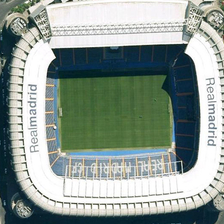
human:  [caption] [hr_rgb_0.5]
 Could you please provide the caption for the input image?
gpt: a square stadium with with white awnings is enclosed by roads .

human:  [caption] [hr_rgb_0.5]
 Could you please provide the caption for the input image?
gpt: the white roof and the blue bleachers of this stadium spell realmadrids .

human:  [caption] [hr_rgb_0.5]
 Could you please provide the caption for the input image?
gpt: a square stadium with with white awnings is surrounded by roads .

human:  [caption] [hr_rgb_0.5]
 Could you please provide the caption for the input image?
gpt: a square stadium with with white awnings is enclosed by roads .

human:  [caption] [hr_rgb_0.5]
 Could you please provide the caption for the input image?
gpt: a road with cars is near a white stadium .